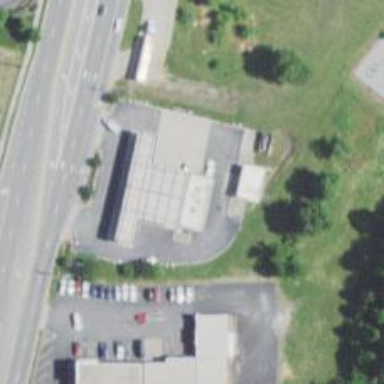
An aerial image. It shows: Convenience shop.